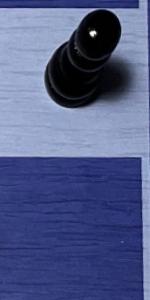
Label: Empty